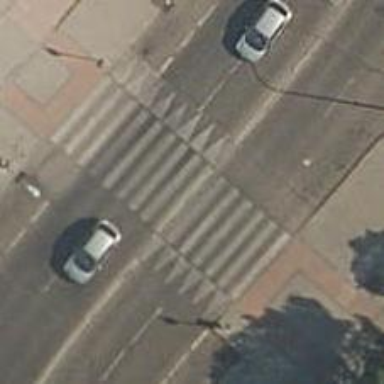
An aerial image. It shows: Marked road crossing with traffic calming table.